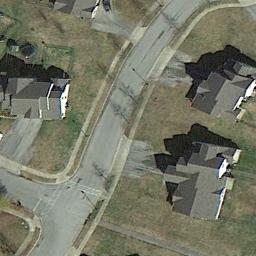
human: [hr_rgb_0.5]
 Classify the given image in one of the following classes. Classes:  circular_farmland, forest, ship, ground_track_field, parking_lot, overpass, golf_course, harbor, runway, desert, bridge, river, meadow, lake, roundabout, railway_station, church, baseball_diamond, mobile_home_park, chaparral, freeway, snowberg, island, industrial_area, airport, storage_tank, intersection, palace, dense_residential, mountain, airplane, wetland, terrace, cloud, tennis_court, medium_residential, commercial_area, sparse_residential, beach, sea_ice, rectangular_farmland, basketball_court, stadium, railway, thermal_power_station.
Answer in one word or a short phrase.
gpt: medium_residential